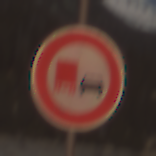
Verkehrszeichen: UeberholverbotKraftfahrzeuge
Umgebung: Outdoor, Nature
Tageszeit: Midday
Wetter: PartlyCloudy
Licht: Natural
Jahreszeit: NotSpecified
Kontrast: HighContrast